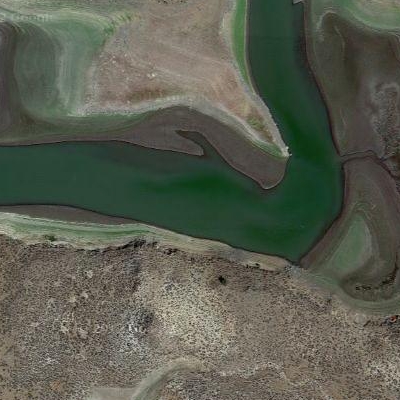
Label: RiverLake